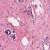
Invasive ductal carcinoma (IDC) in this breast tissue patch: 0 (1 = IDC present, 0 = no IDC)